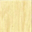
Piece: xx